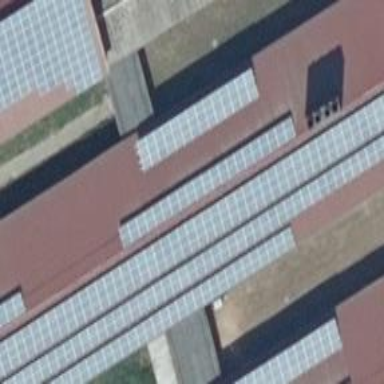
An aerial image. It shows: Small solar photovoltaic panel generator inside building.